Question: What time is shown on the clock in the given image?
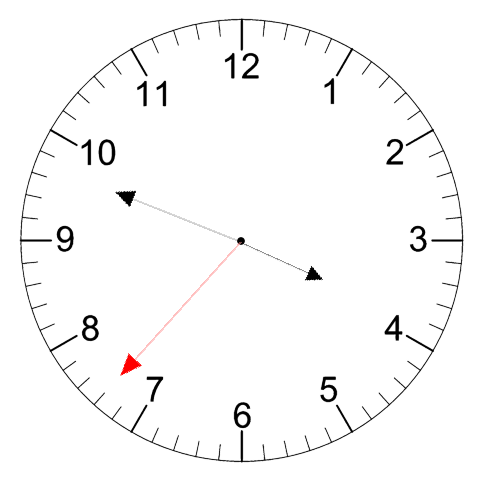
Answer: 03:48:37